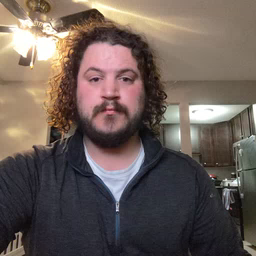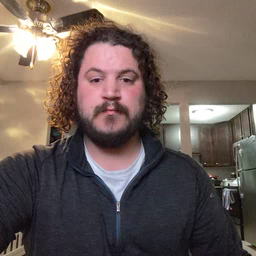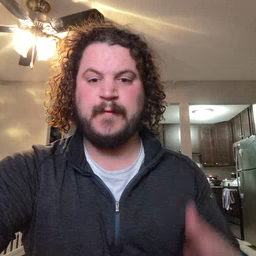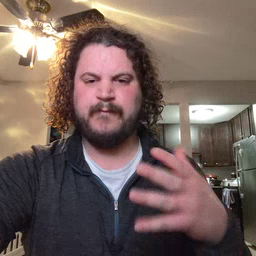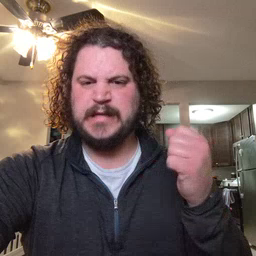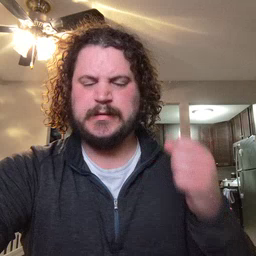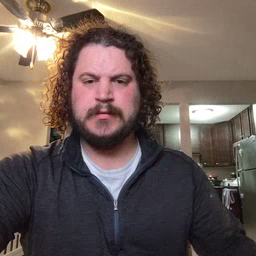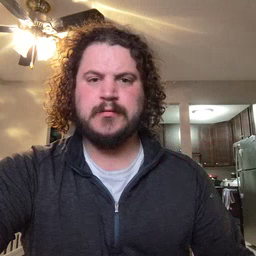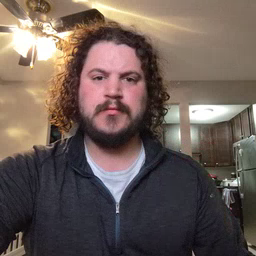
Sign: fast